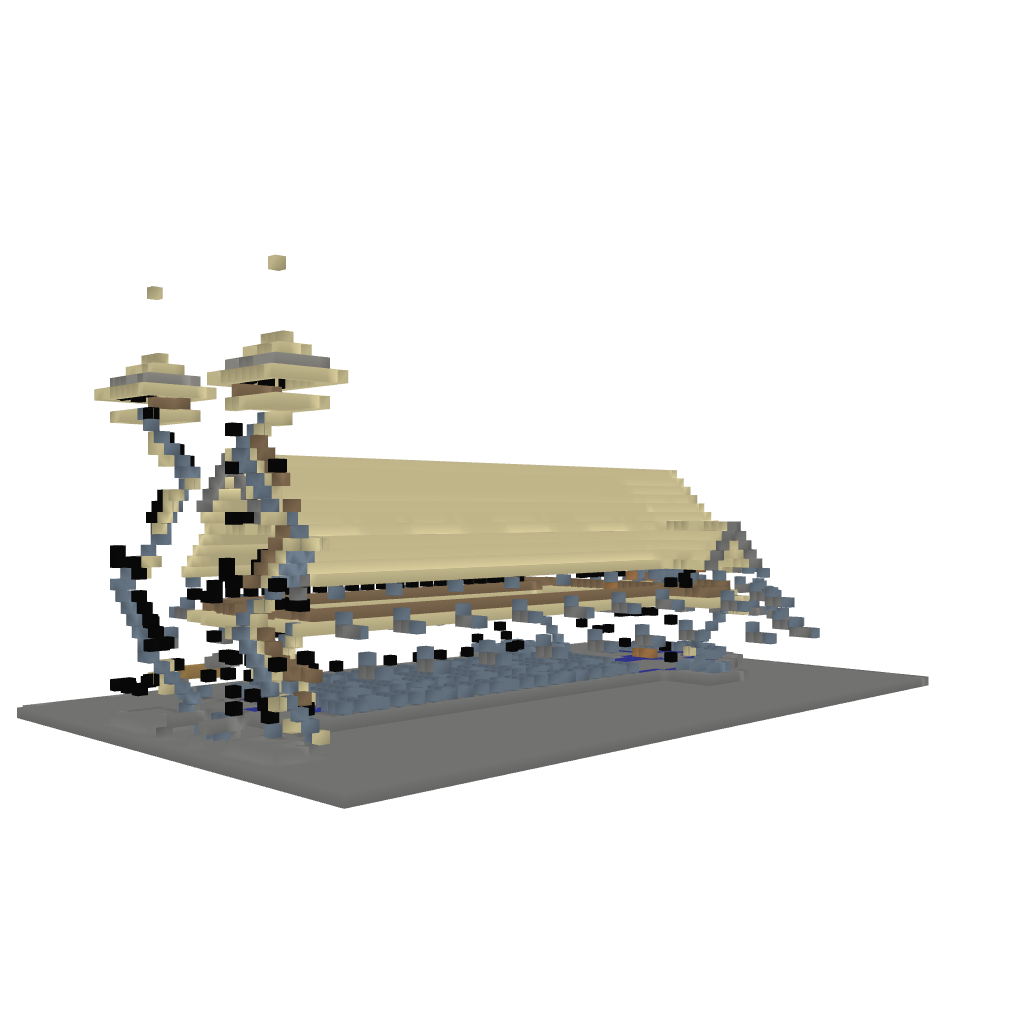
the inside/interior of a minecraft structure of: cathedral